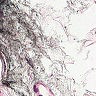
Metastatic tissue present: no